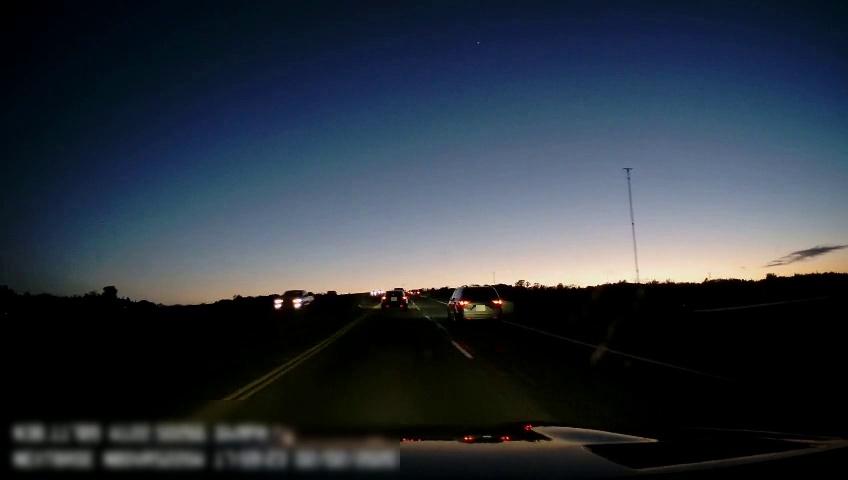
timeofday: Dusk/Dawn/Twilight
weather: Sunny
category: Drivable Space
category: Vehicles | SUV
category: Vehicles | Car
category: Vehicles | Truck
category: Lanes | Current Lane
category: Lanes | Current Lane
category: Lanes | Alternate Lane